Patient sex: F
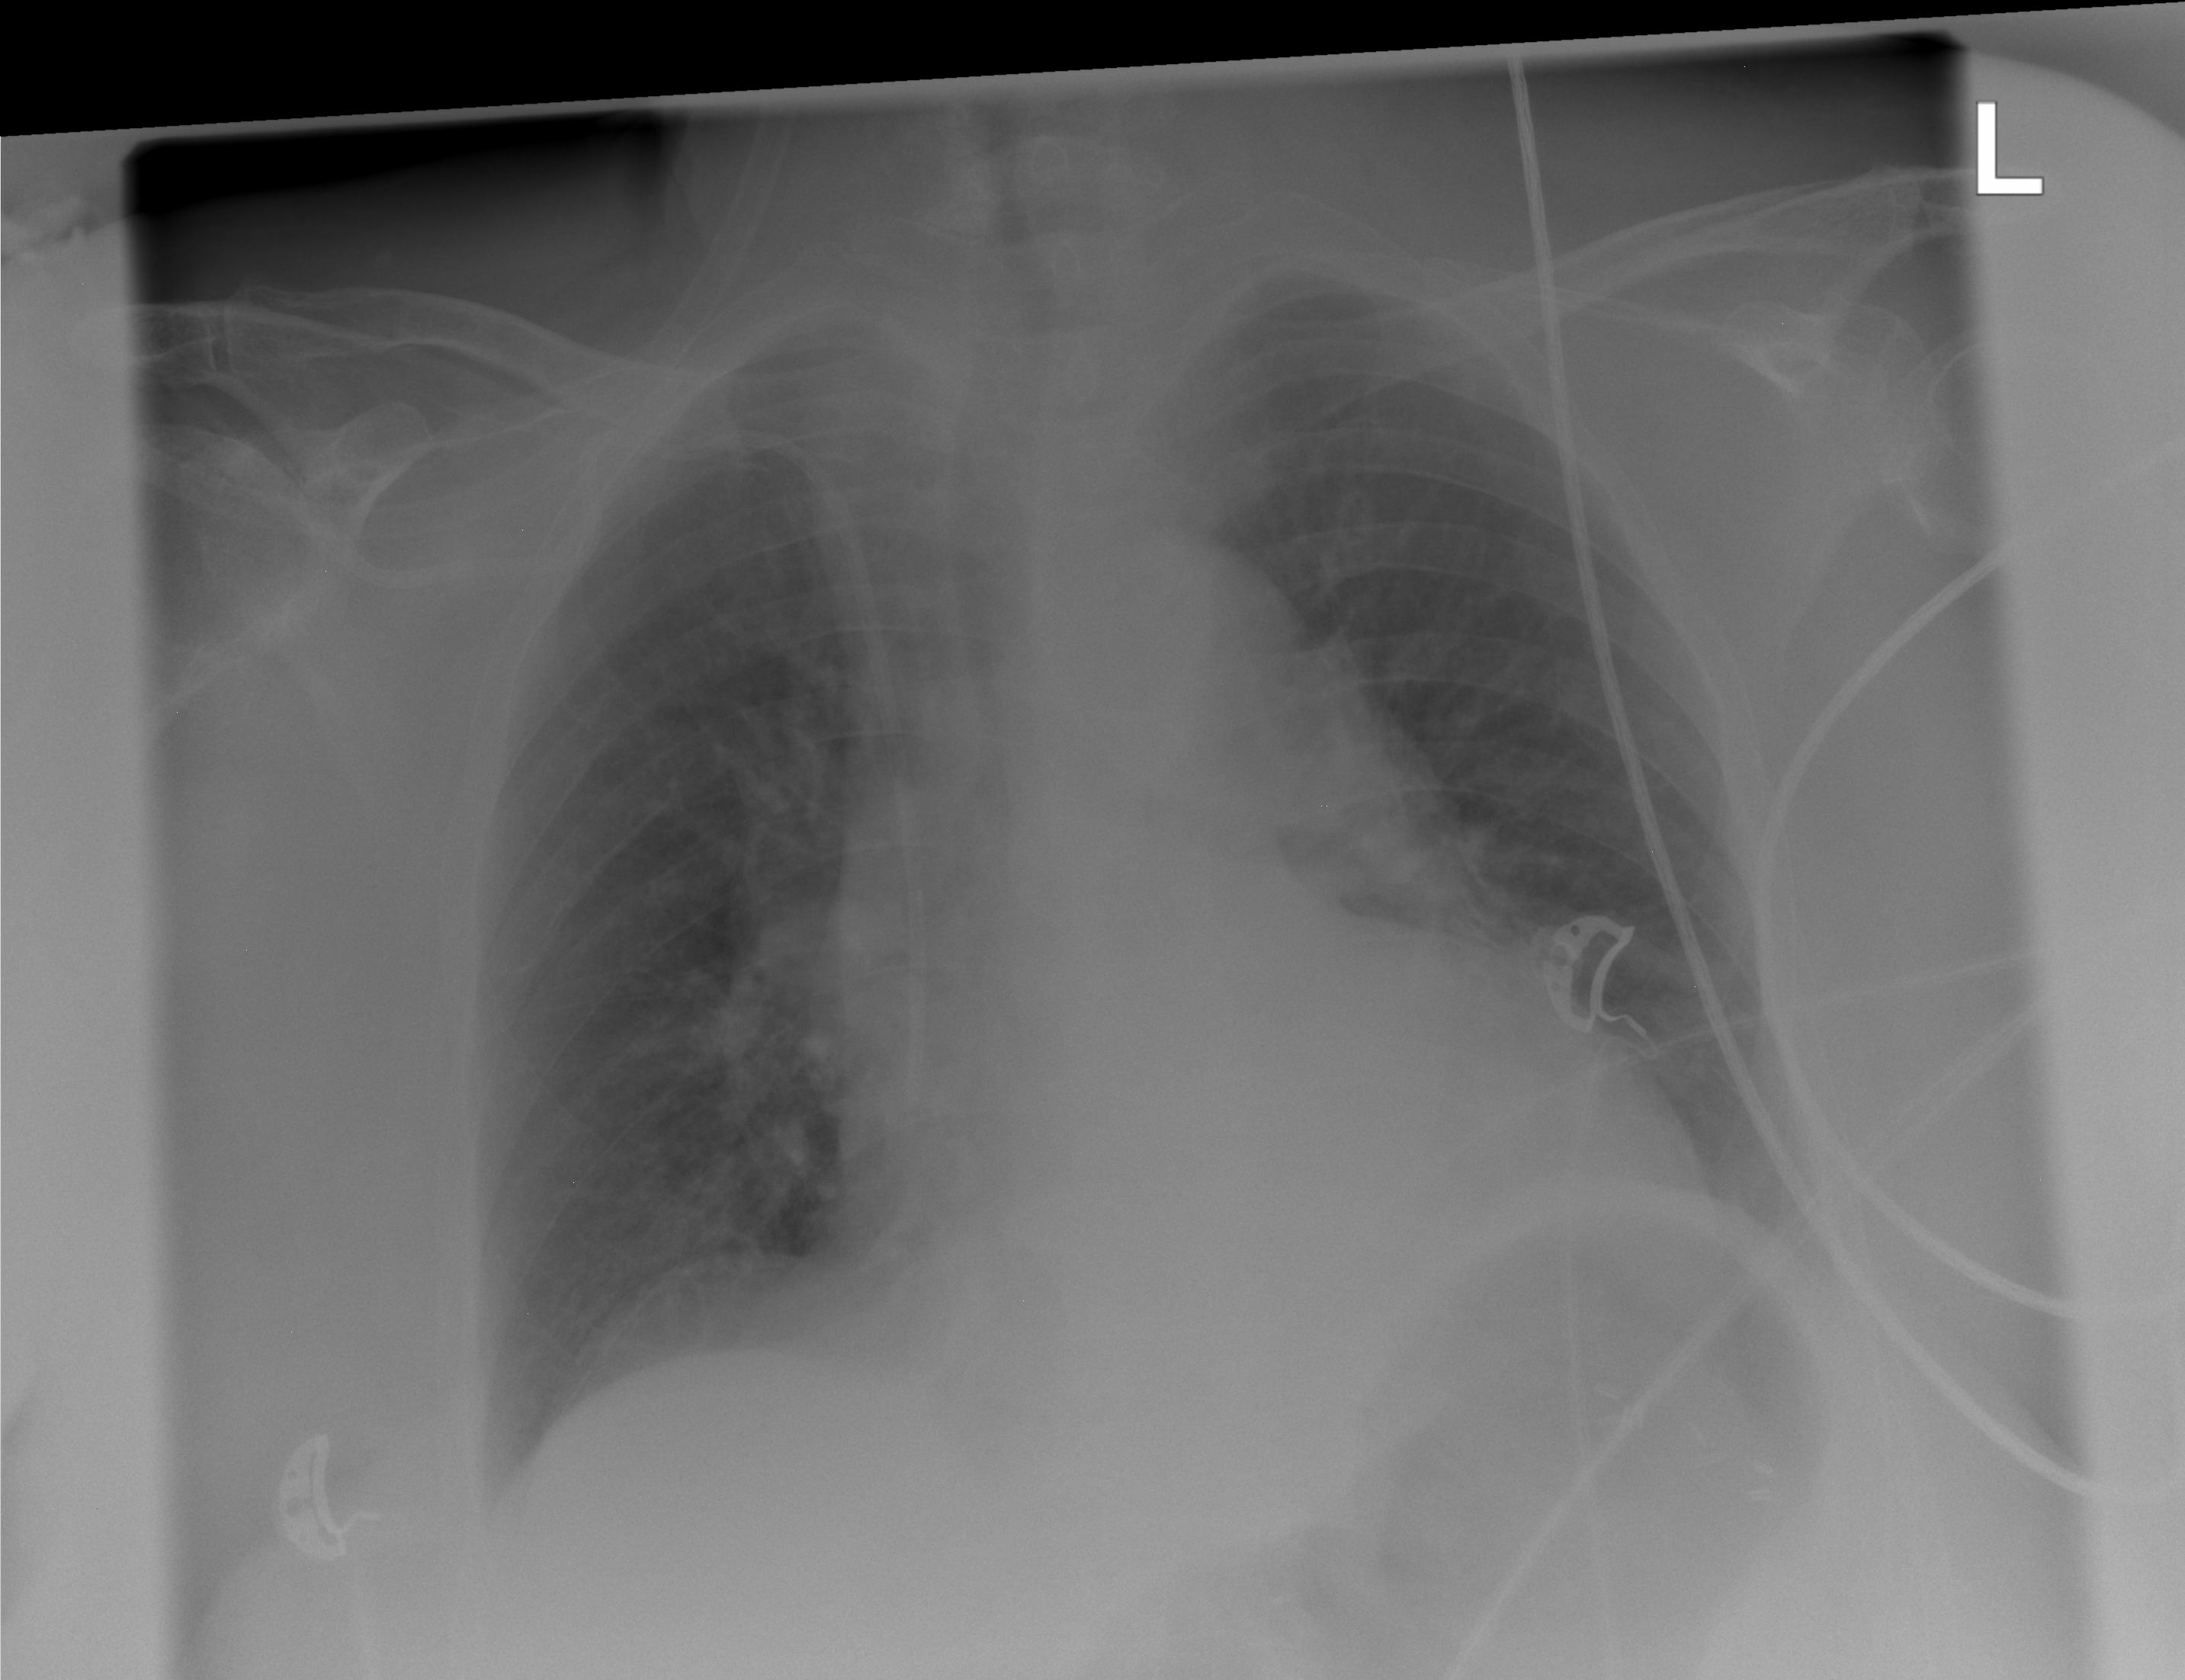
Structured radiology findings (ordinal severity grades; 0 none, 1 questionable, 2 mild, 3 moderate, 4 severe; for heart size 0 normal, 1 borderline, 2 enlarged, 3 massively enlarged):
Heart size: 2
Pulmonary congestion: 2
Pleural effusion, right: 0
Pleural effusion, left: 0
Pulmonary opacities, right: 0
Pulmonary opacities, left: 0
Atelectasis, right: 0
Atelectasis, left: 0